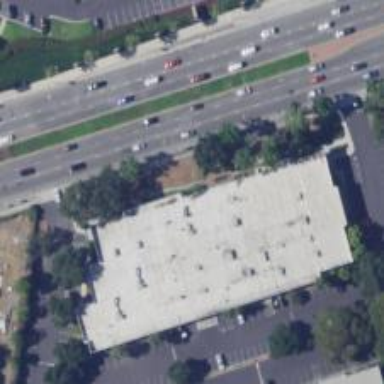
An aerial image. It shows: Clinic.